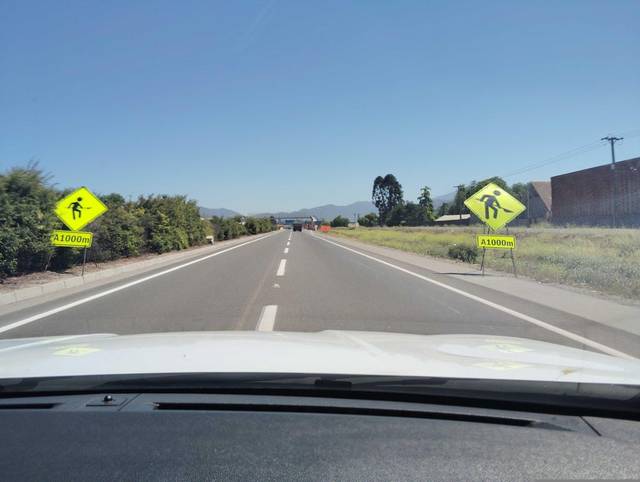
Region: Chile
Coordinates: -32.754, -71.196